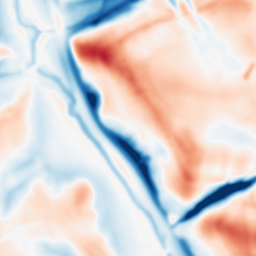
Category: multiscale
Decomposition family: dog_multiscale
Decomposition parameters: sigma_ratio: 1.4
n_scales: 6
base_sigma: 2
Upsampling method: lanczos
Upsampling parameters: scale: 2
Upsampling scale: 2